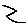
Label: zigzag